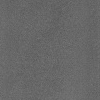
Atmospheric dust classification: dusty